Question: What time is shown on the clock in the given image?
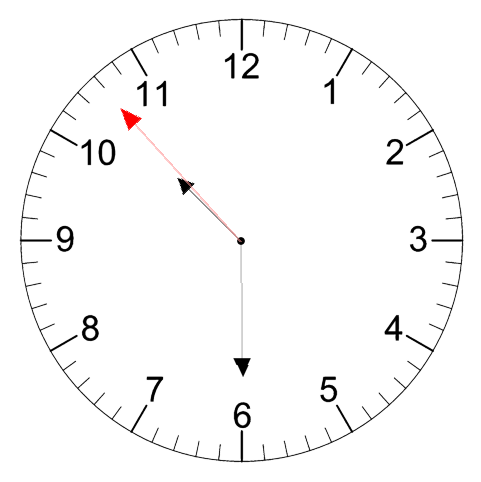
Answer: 10:29:53